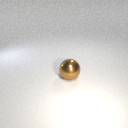
large brown metal sphere